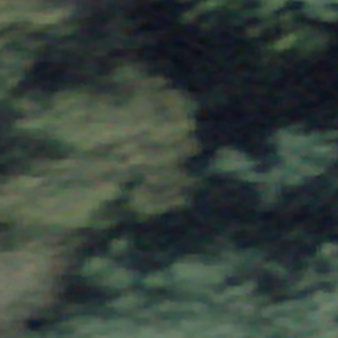
Label: other